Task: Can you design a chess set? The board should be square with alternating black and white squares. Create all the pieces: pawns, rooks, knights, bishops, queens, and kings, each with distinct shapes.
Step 585:
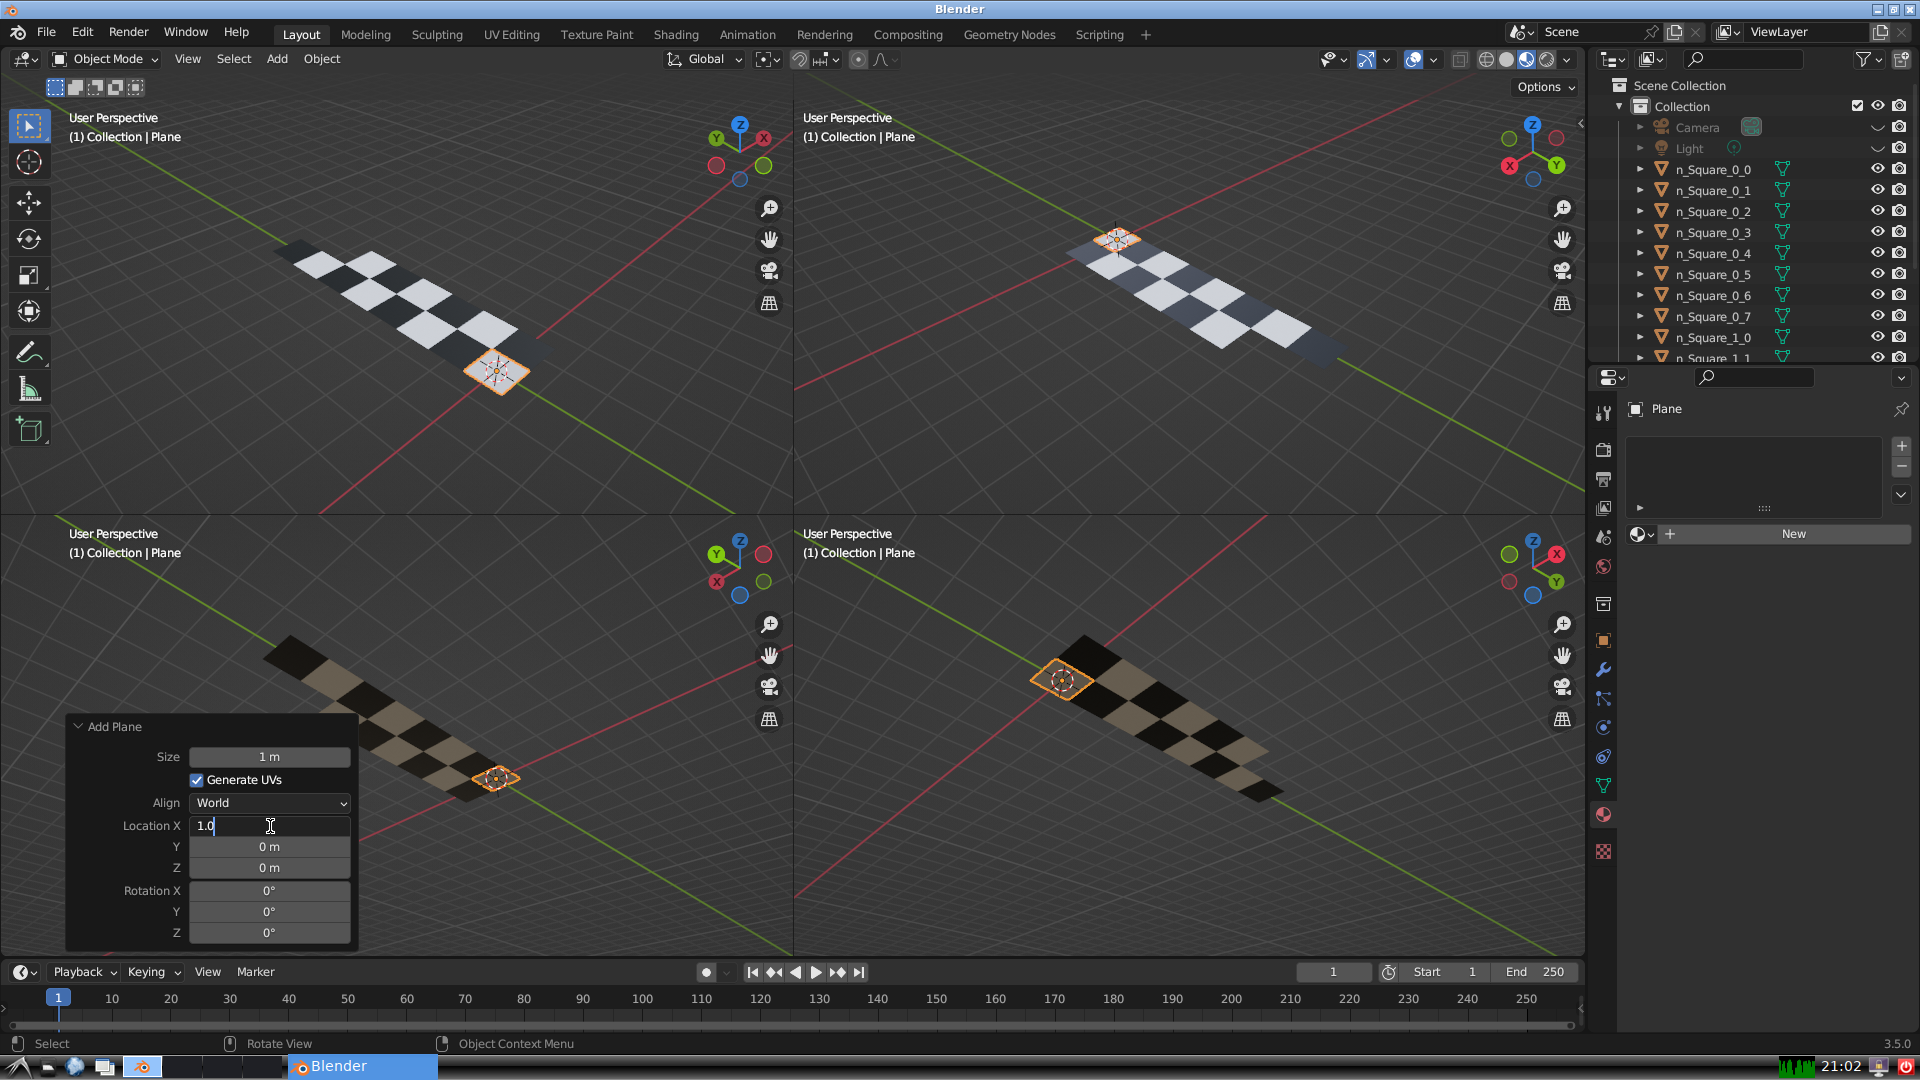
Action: {"key_press": ['Return']}